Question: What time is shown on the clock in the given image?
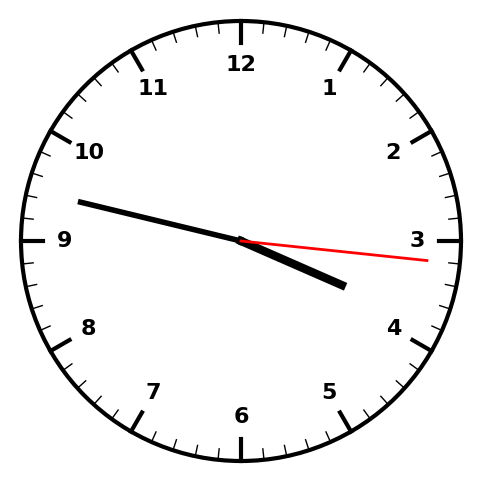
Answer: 03:47:16